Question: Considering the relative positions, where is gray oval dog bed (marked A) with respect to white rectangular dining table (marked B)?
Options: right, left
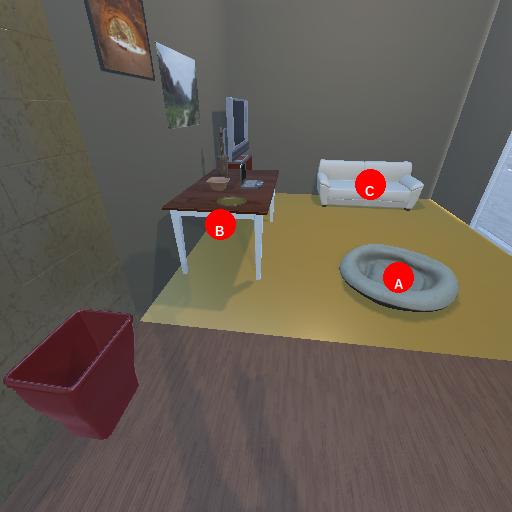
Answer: right